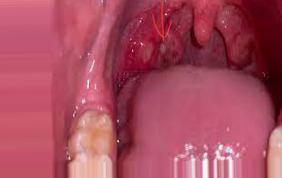
Condition: Mouth Ulcer